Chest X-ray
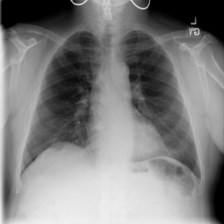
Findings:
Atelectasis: negative
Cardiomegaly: negative
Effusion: negative
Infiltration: negative
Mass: negative
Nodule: positive
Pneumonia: negative
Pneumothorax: negative
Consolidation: negative
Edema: negative
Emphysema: negative
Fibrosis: negative
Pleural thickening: negative
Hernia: negative